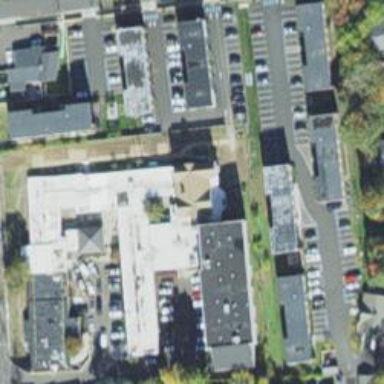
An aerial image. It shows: Part of building is shown in the image.